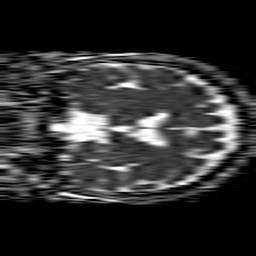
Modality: ADC
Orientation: coronal
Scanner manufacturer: philips
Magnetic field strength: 1.5 T
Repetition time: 4.6 s
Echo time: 0.08517 s